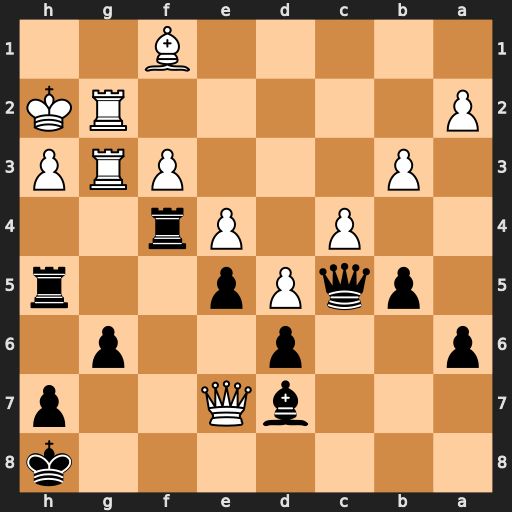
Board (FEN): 7k/3bQ2p/p2p2p1/1pqPp2r/2P1Pr2/1P3PRP/P5RK/5B2
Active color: b
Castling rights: -
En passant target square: -
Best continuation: Rxh3+ Rxh3 Bxh3 Kxh3 Rxf3+ Kh2 Rxf1 Qd8+ Kg7